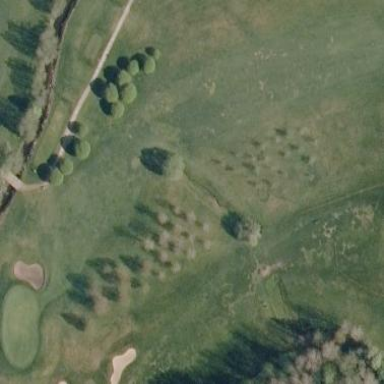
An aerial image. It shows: Golf fairway surrounded by grass.